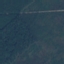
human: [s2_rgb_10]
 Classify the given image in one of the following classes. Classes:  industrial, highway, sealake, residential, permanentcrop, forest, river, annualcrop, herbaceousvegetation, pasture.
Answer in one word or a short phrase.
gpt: Forest